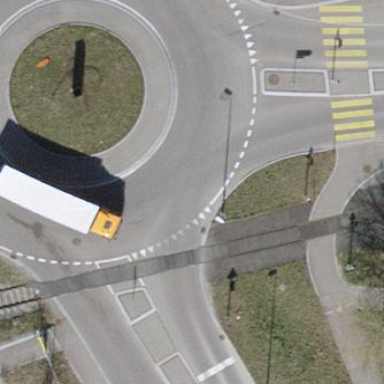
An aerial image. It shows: Tertiary road with asphalt surface leading to roundabout junction.